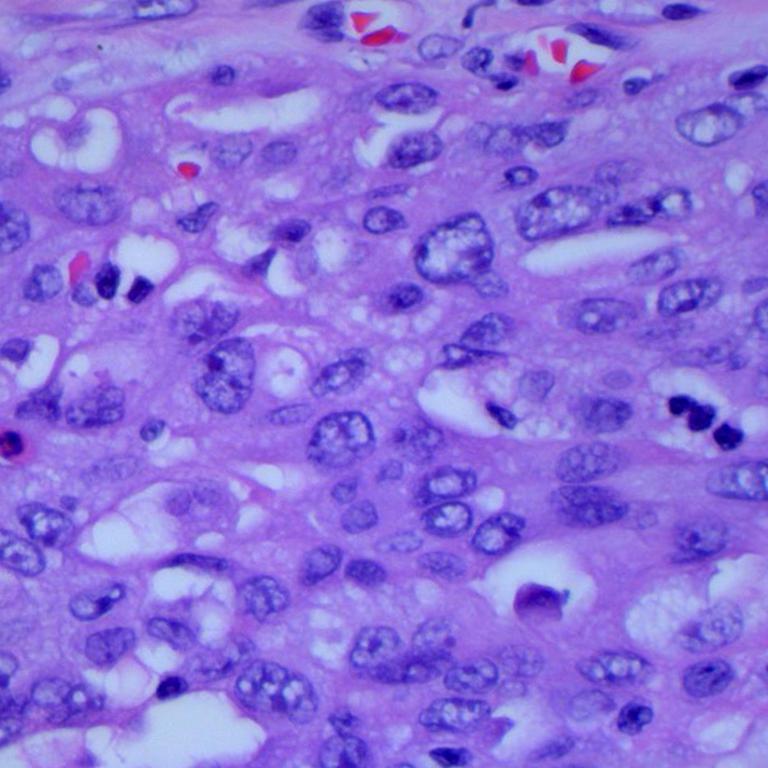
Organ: lung
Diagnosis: adenocarcinomas